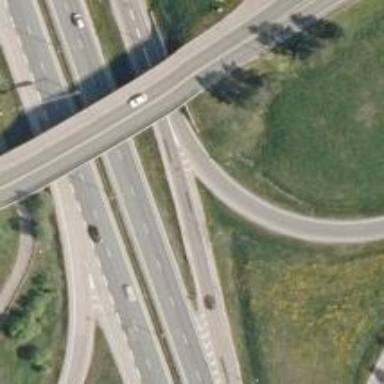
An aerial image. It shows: Trunk link highway with asphalt surface.